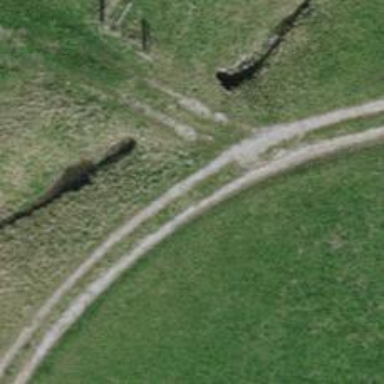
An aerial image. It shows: Track with compacted grade3 surface.